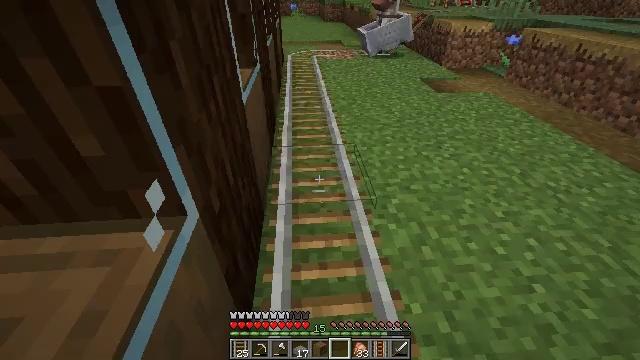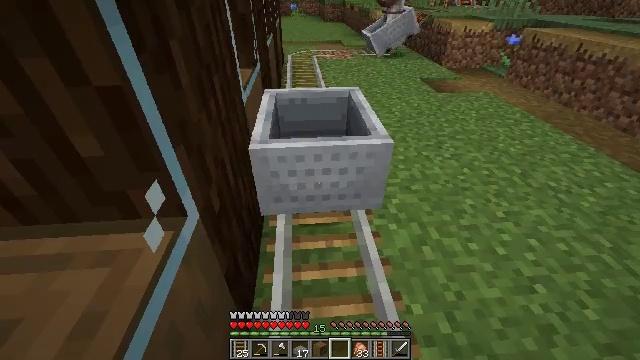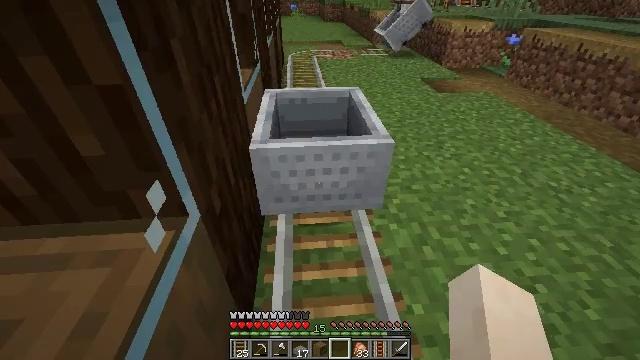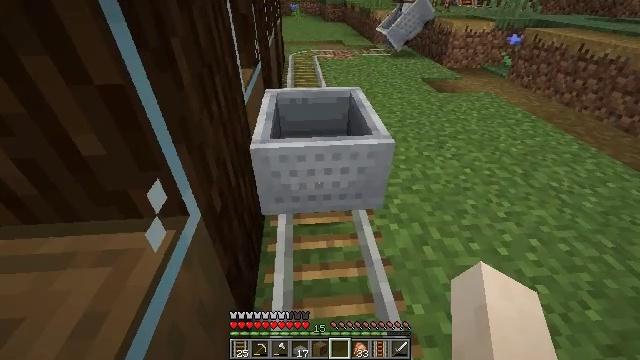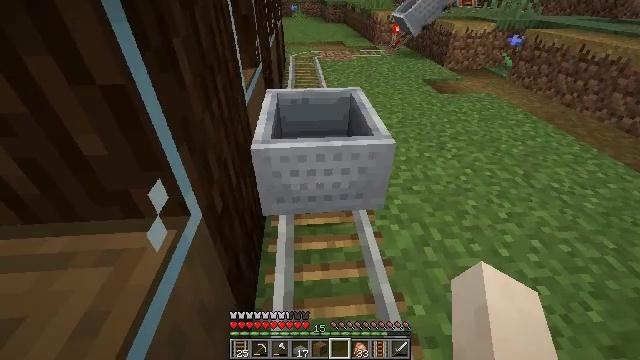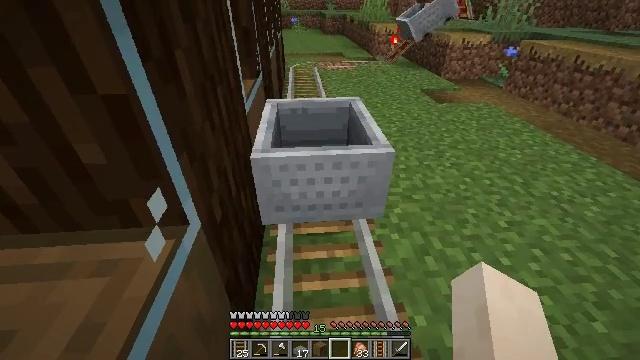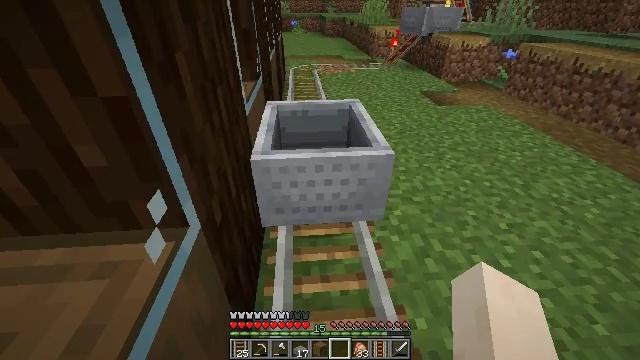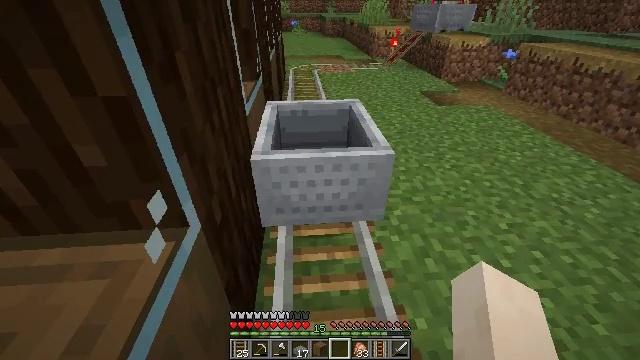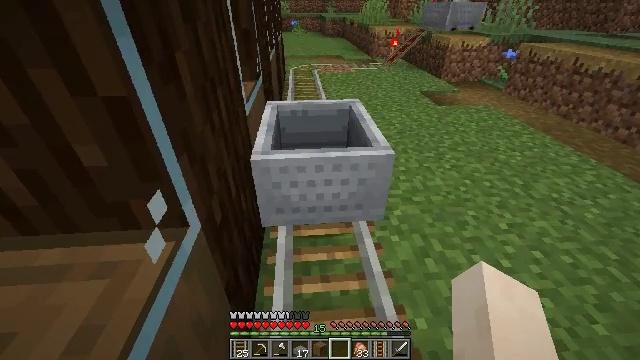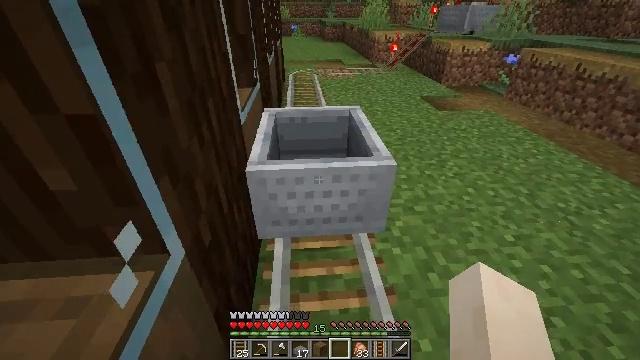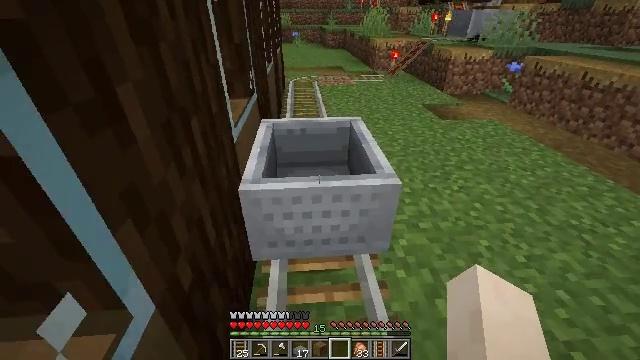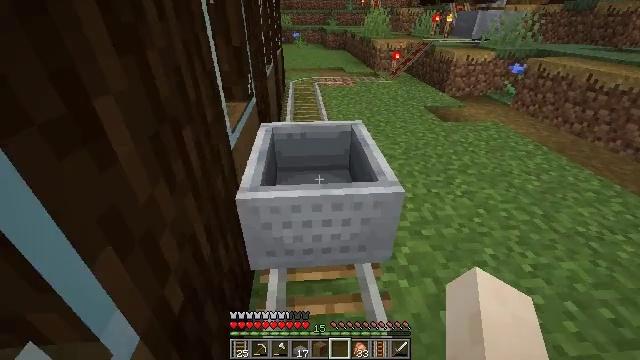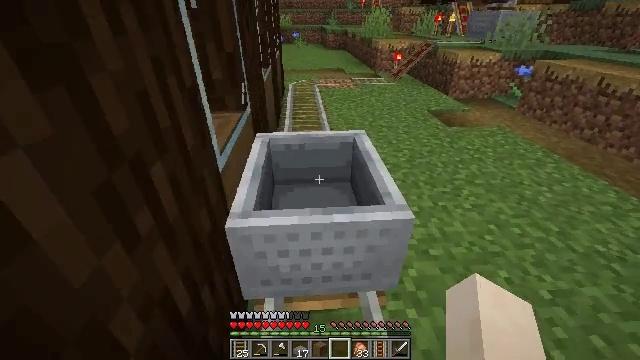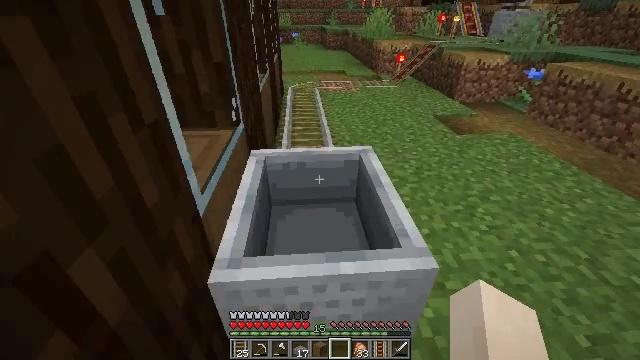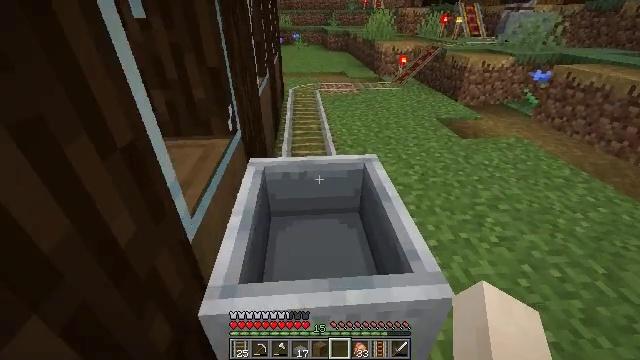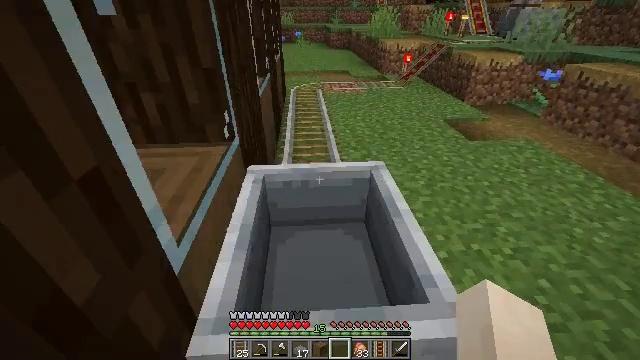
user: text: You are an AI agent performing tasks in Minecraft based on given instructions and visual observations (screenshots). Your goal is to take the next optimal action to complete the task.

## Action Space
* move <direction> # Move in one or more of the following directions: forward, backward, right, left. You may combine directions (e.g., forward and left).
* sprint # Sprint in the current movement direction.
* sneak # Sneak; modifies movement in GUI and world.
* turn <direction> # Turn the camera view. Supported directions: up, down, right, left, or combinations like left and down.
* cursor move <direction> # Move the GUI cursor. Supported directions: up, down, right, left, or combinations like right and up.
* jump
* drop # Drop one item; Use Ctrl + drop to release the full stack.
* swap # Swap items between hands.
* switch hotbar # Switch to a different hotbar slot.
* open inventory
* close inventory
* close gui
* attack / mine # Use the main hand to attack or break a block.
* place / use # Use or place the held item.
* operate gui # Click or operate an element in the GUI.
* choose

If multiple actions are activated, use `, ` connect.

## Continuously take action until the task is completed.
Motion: motion action
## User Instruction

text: Recycle the rail from an abandoned track.
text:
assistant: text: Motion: no_op
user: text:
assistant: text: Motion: no_op
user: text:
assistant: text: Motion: no_op
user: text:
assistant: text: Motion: no_op
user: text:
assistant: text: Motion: turn up
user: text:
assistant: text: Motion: no_op
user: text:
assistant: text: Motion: no_op
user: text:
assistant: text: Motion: no_op
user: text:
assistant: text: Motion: move forward
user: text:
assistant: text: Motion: move forward, turn up
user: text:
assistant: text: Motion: move forward
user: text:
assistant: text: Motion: move forward
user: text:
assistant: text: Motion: move forward
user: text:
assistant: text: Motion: move forward
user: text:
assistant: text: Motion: move forward
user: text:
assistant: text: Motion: move forward
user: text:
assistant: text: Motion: move forward
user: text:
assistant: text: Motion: move forward, turn down
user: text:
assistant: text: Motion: move forward, turn left and down
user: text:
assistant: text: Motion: turn down
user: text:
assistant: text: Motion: turn down
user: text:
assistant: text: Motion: turn right and down
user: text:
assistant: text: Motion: turn right and down
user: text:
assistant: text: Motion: turn down
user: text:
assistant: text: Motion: turn down
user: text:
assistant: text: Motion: no_op
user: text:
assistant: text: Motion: no_op
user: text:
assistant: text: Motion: turn down
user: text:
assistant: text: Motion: turn down
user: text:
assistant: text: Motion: turn down